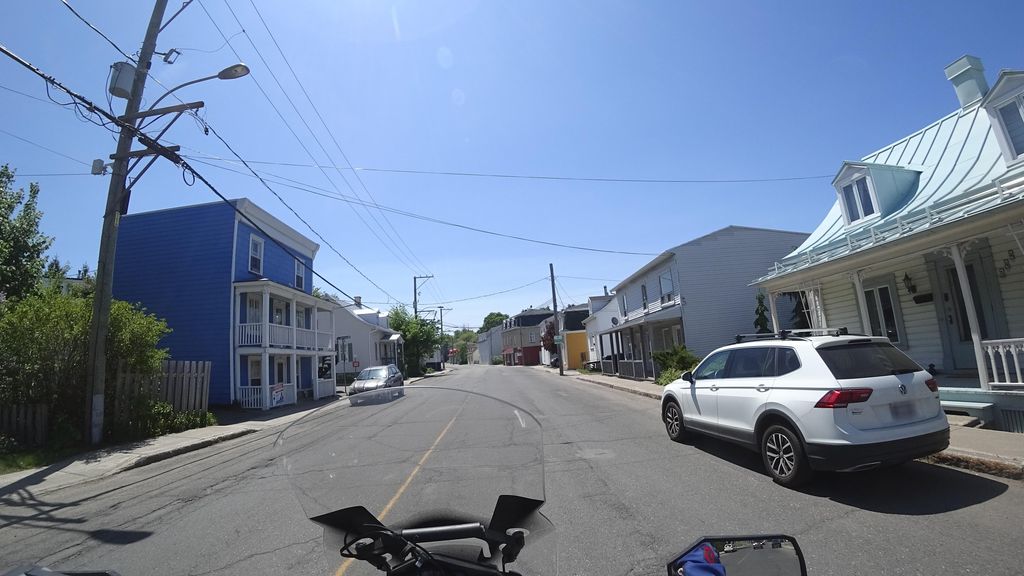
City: quebec_city